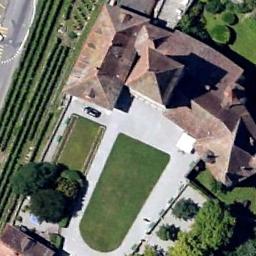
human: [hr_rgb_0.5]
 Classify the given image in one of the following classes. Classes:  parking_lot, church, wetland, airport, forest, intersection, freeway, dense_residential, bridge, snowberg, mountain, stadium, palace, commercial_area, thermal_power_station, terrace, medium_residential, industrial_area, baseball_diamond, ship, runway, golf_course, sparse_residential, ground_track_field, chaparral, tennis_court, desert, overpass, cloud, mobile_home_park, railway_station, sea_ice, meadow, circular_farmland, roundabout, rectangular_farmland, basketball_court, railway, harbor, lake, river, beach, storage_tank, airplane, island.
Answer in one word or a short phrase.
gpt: palace